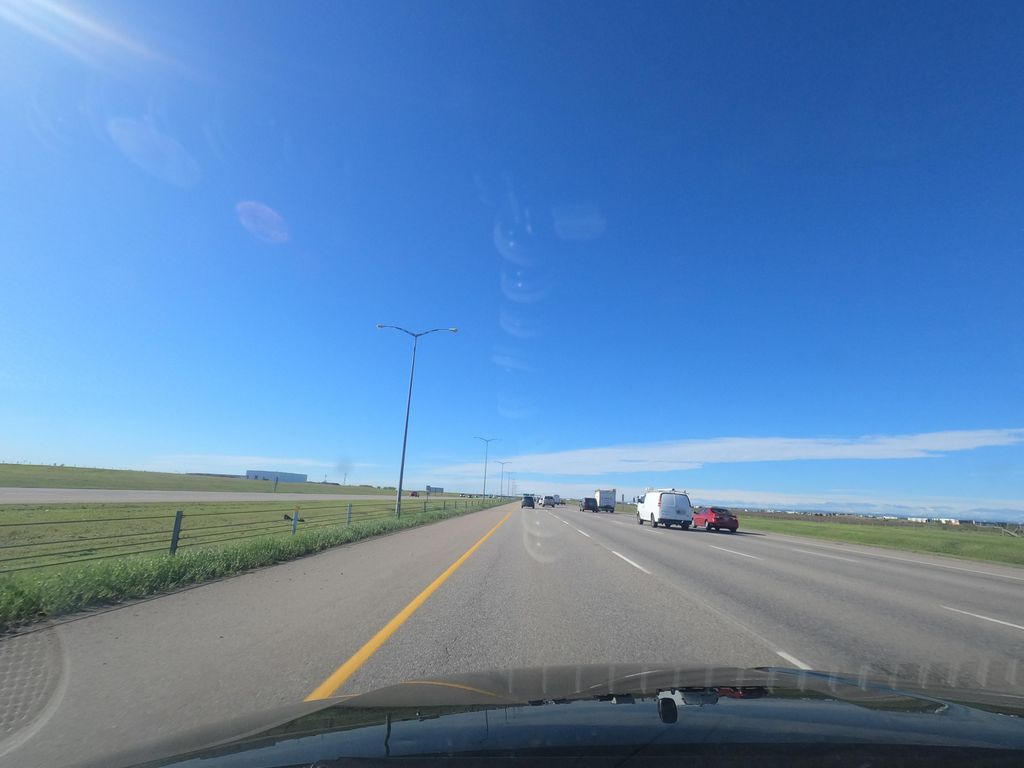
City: calgary